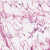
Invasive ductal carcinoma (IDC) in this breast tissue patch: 0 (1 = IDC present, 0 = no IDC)